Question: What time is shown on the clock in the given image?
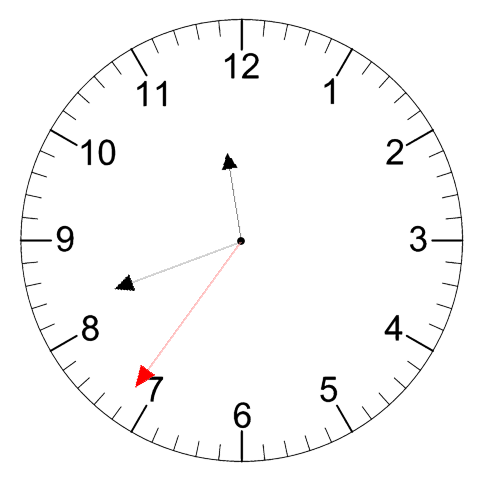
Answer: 11:41:36